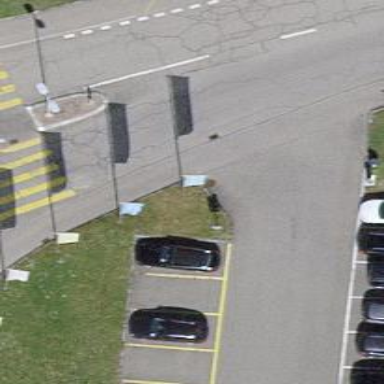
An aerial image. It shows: Car sharing facility.